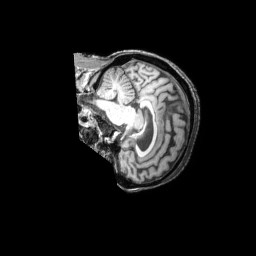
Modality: T1w
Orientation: sagittal
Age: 62
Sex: female
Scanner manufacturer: philips
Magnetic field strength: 3 T
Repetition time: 0.009895 s
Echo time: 0.004605 s